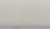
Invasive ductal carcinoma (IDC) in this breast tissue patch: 0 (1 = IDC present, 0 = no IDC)